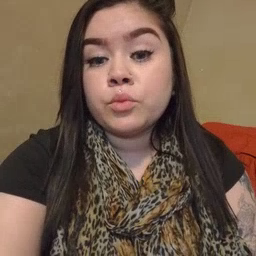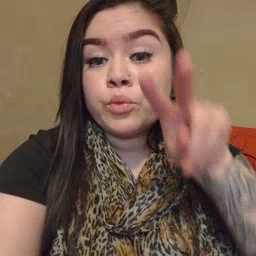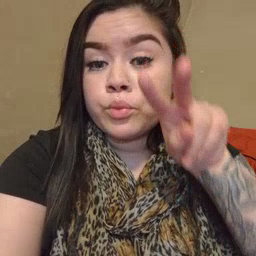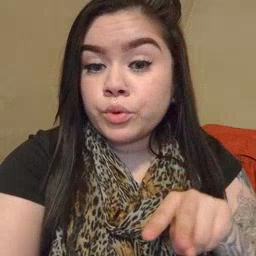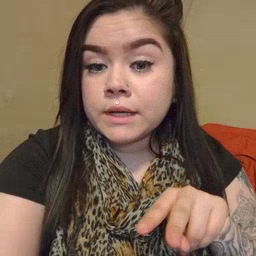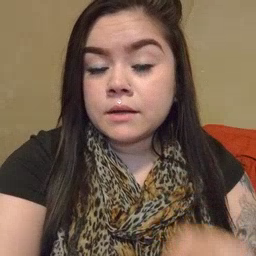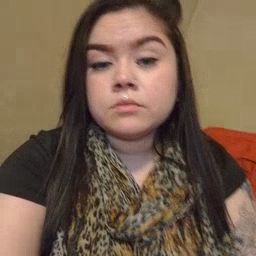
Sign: read